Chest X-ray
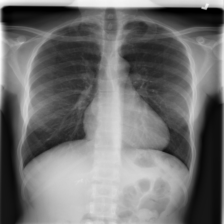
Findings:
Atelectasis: negative
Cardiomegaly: negative
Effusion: negative
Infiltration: positive
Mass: negative
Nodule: negative
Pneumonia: negative
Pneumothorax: negative
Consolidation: negative
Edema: negative
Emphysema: negative
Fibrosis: negative
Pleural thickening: negative
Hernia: negative